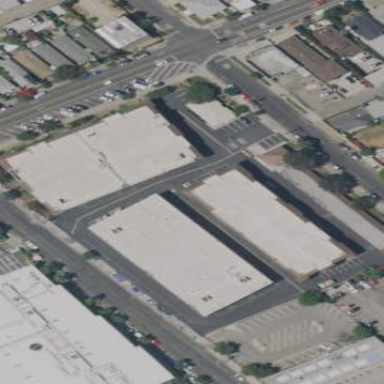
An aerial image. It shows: Warehouse building used for storing goods.